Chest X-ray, AP view. Patient: 50 years old, sex M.
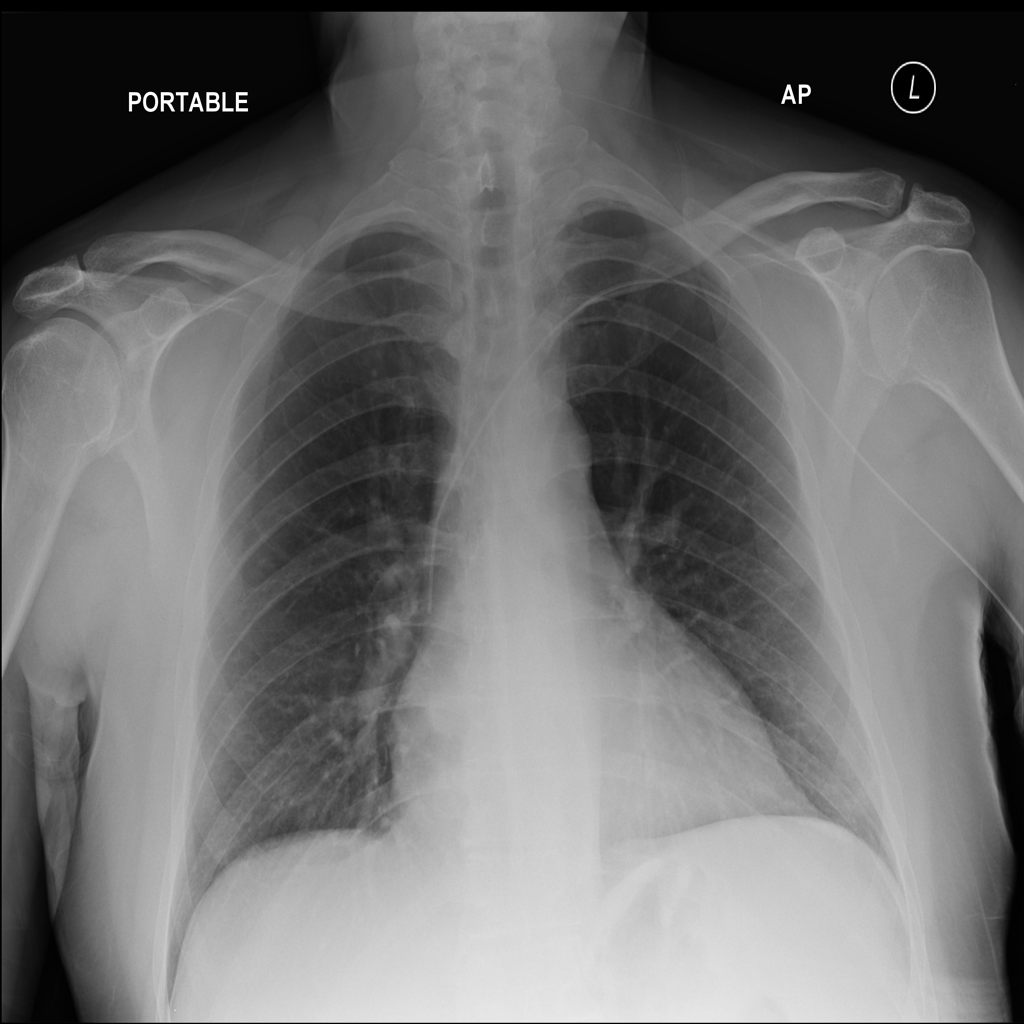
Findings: No Finding